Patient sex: F
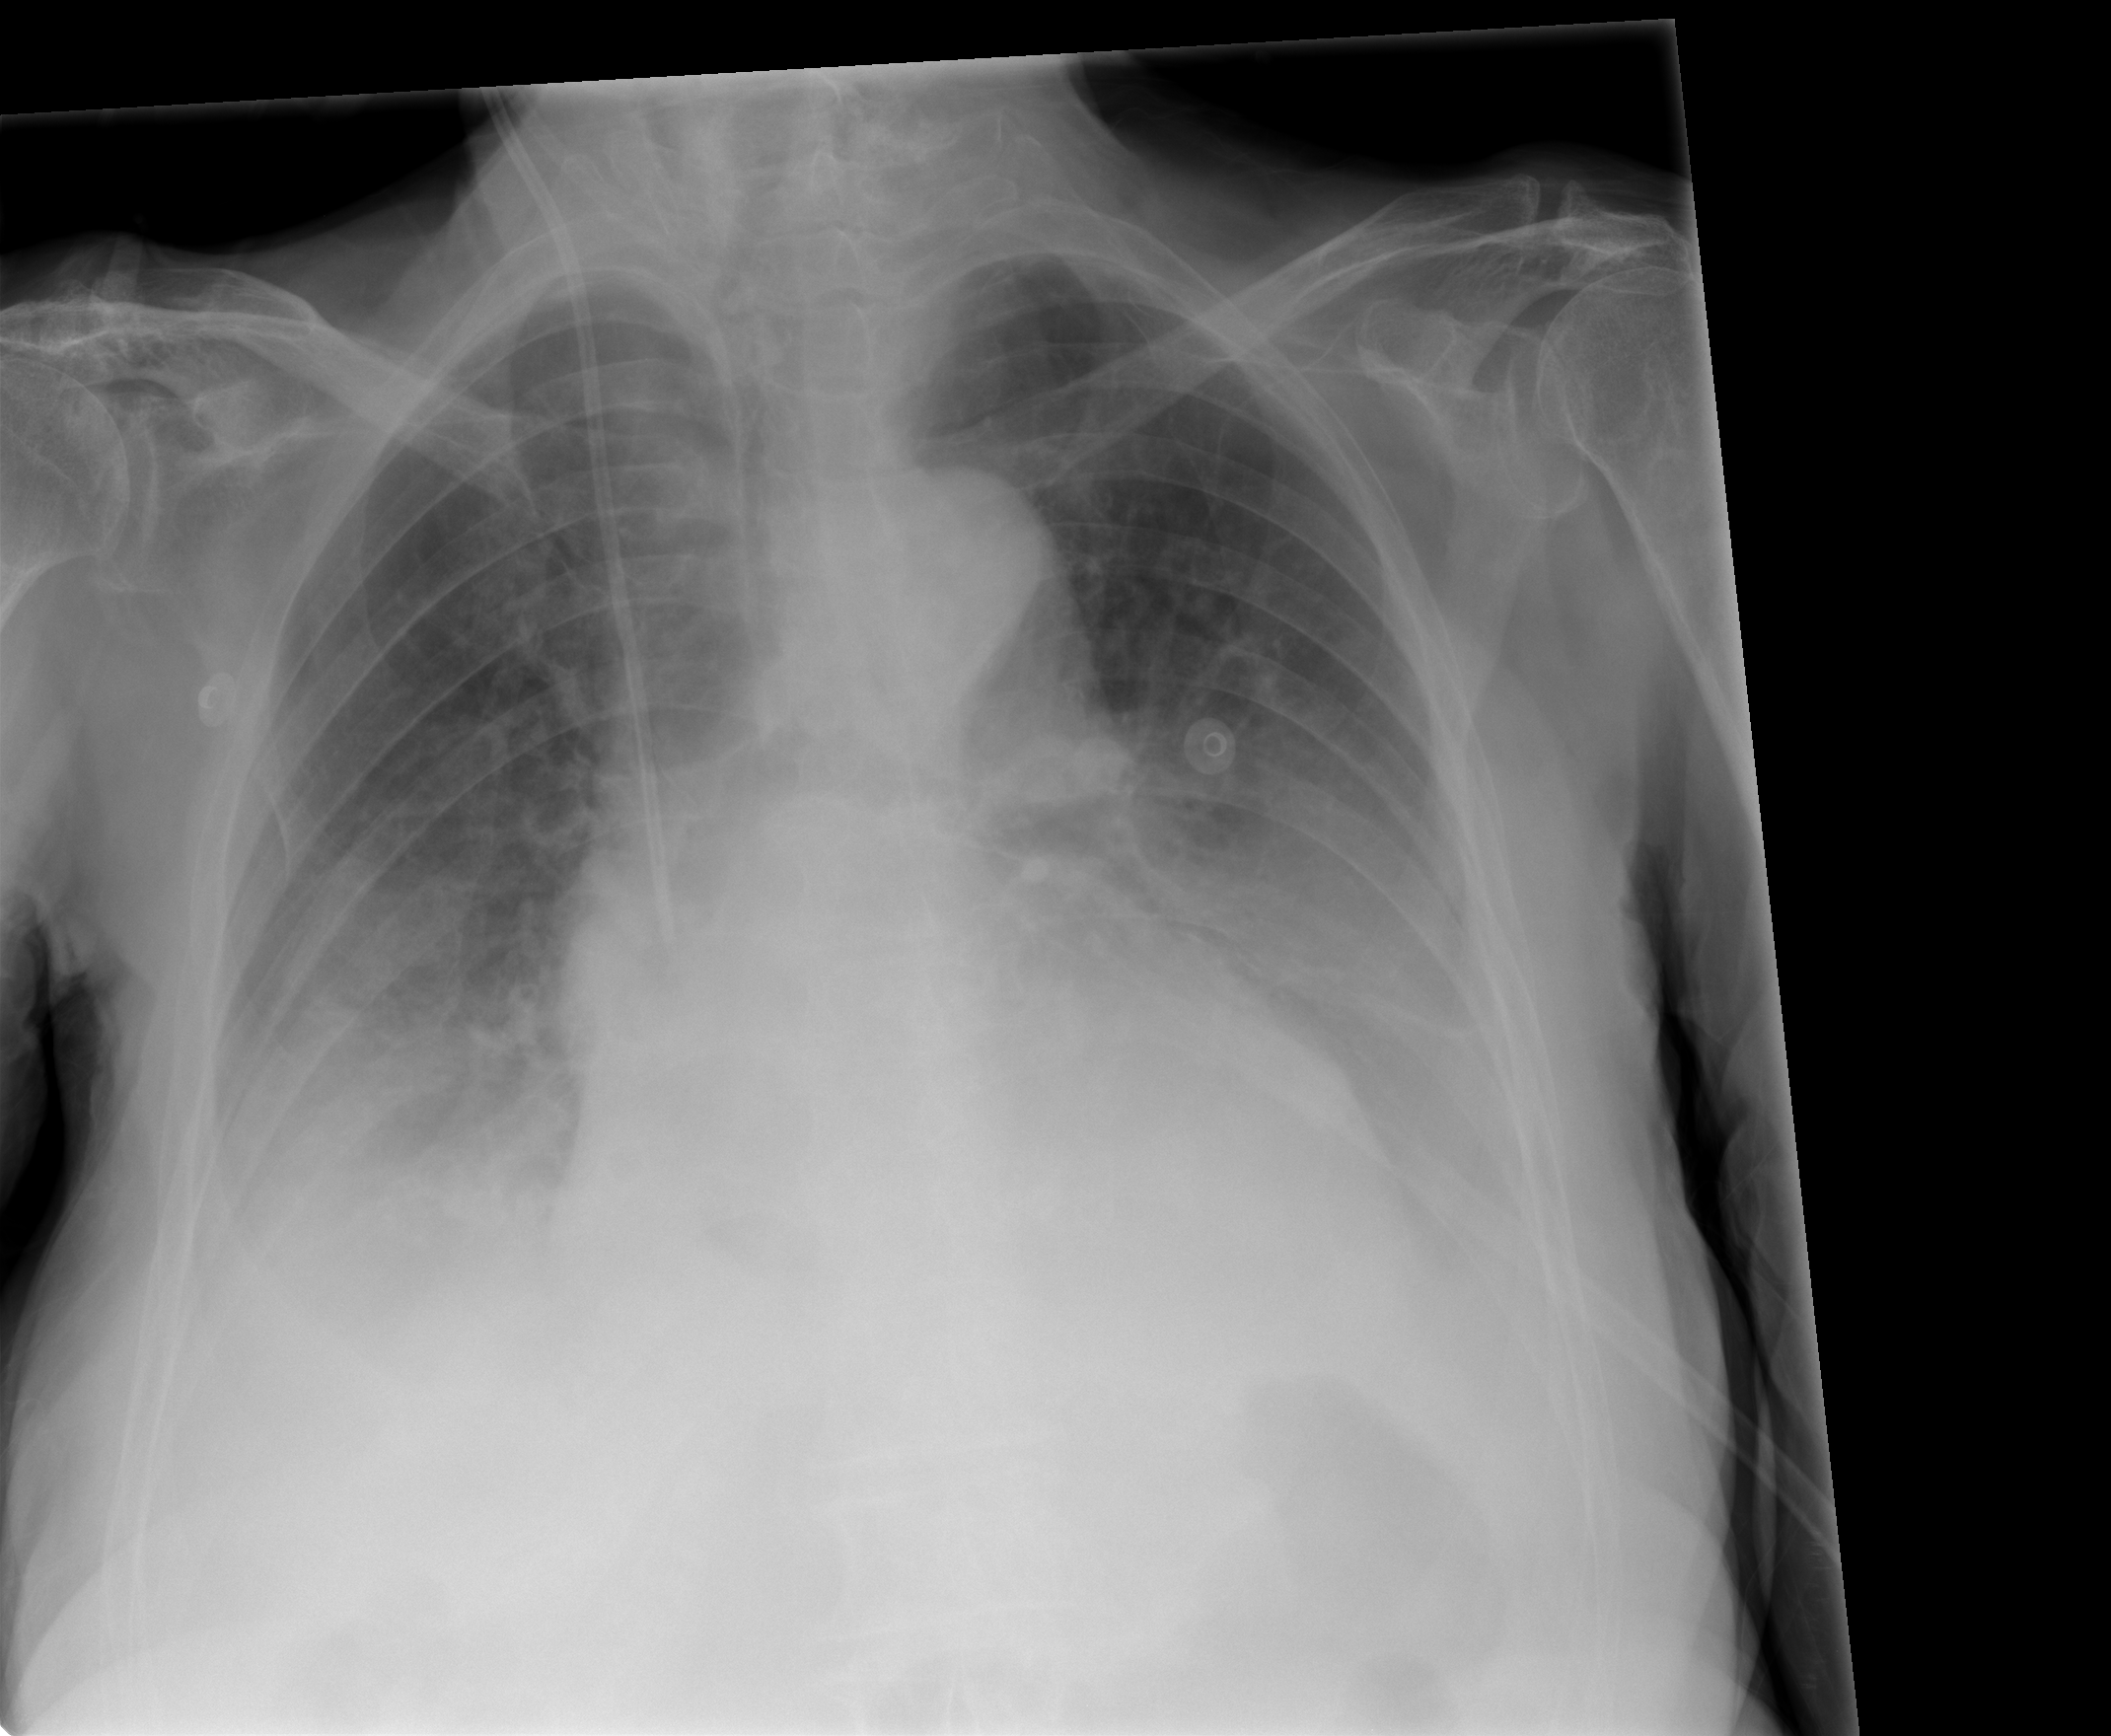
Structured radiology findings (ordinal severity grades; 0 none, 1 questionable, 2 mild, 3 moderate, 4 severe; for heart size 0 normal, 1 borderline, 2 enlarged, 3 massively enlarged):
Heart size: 2
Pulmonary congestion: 2
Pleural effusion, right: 2
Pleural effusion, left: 2
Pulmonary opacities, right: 0
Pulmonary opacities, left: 0
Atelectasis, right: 2
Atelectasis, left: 2